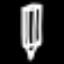
Label: pencil